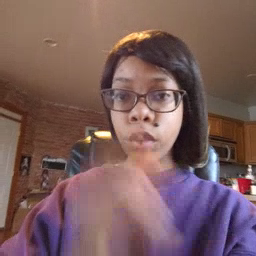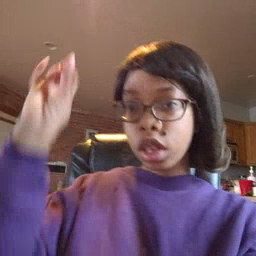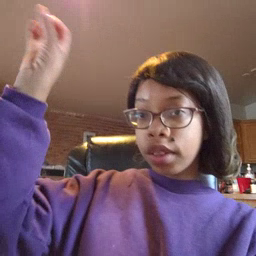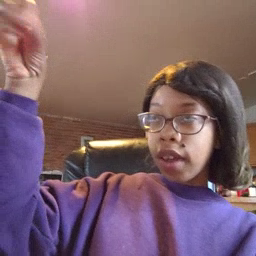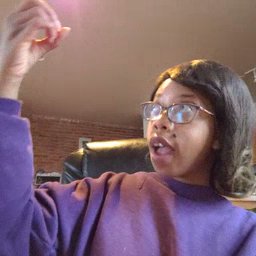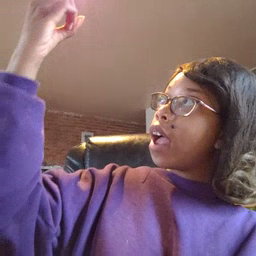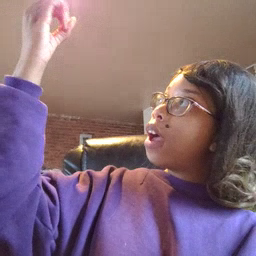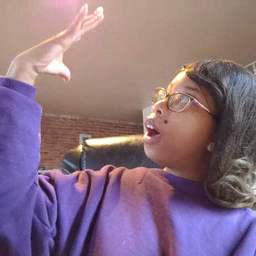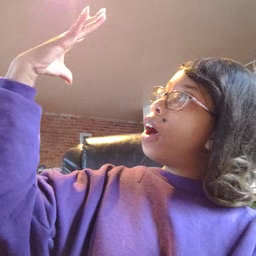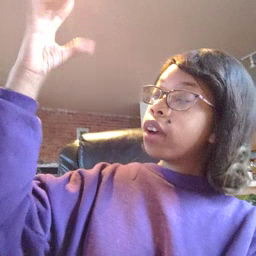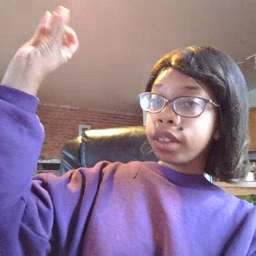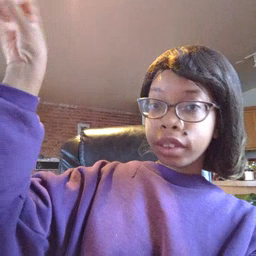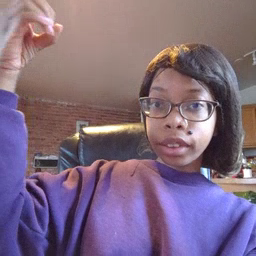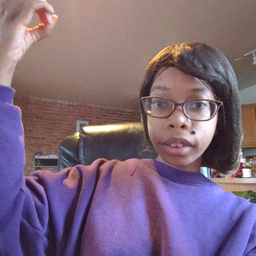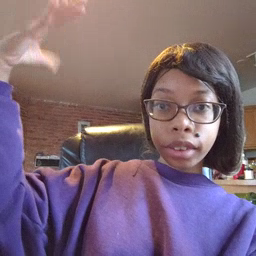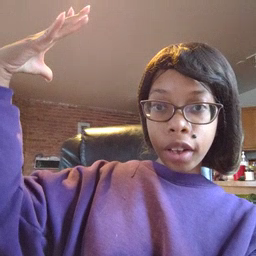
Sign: sun